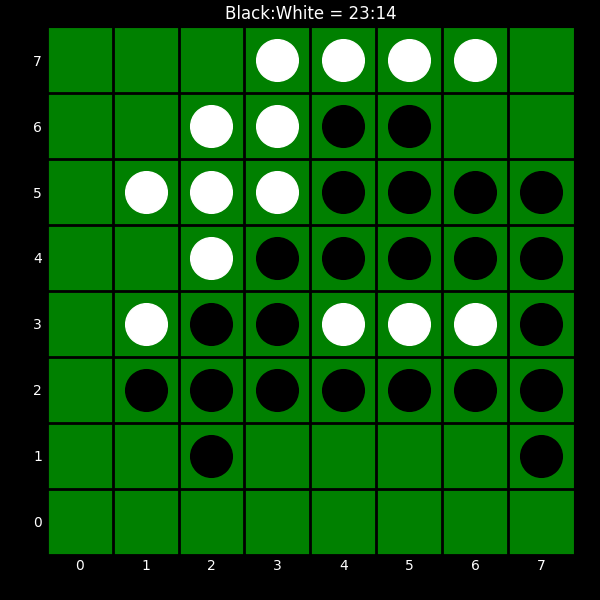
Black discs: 23
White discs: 14